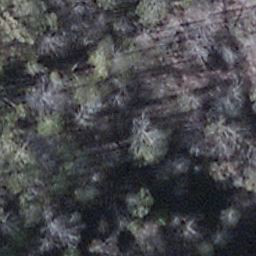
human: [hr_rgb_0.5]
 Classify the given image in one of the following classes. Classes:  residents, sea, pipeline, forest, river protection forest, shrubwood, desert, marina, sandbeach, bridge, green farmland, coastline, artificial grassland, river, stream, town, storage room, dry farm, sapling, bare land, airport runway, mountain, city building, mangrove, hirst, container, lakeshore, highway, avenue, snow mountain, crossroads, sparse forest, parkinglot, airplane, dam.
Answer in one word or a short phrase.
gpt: shrubwood